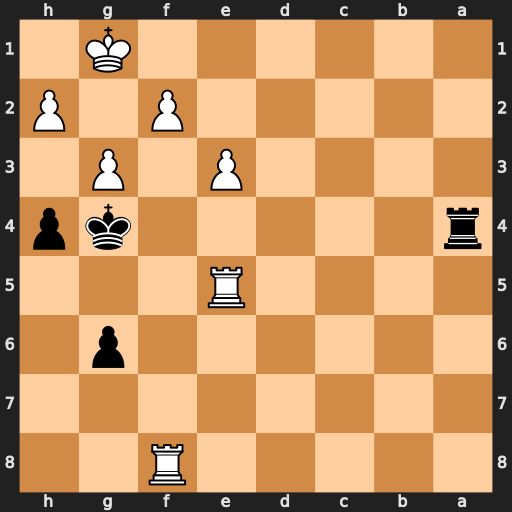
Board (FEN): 5R2/8/6p1/4R3/r5kp/4P1P1/5P1P/6K1
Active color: b
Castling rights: -
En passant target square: -
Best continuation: Ra1+ Kg2 h3#